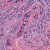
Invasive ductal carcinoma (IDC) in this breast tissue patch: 1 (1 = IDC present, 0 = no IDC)